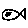
Label: fish